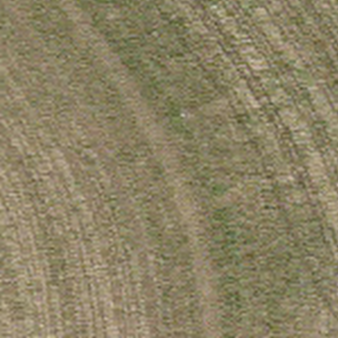
Label: other